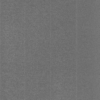
Label: dusty